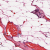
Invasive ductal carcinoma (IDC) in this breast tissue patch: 0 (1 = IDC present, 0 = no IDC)